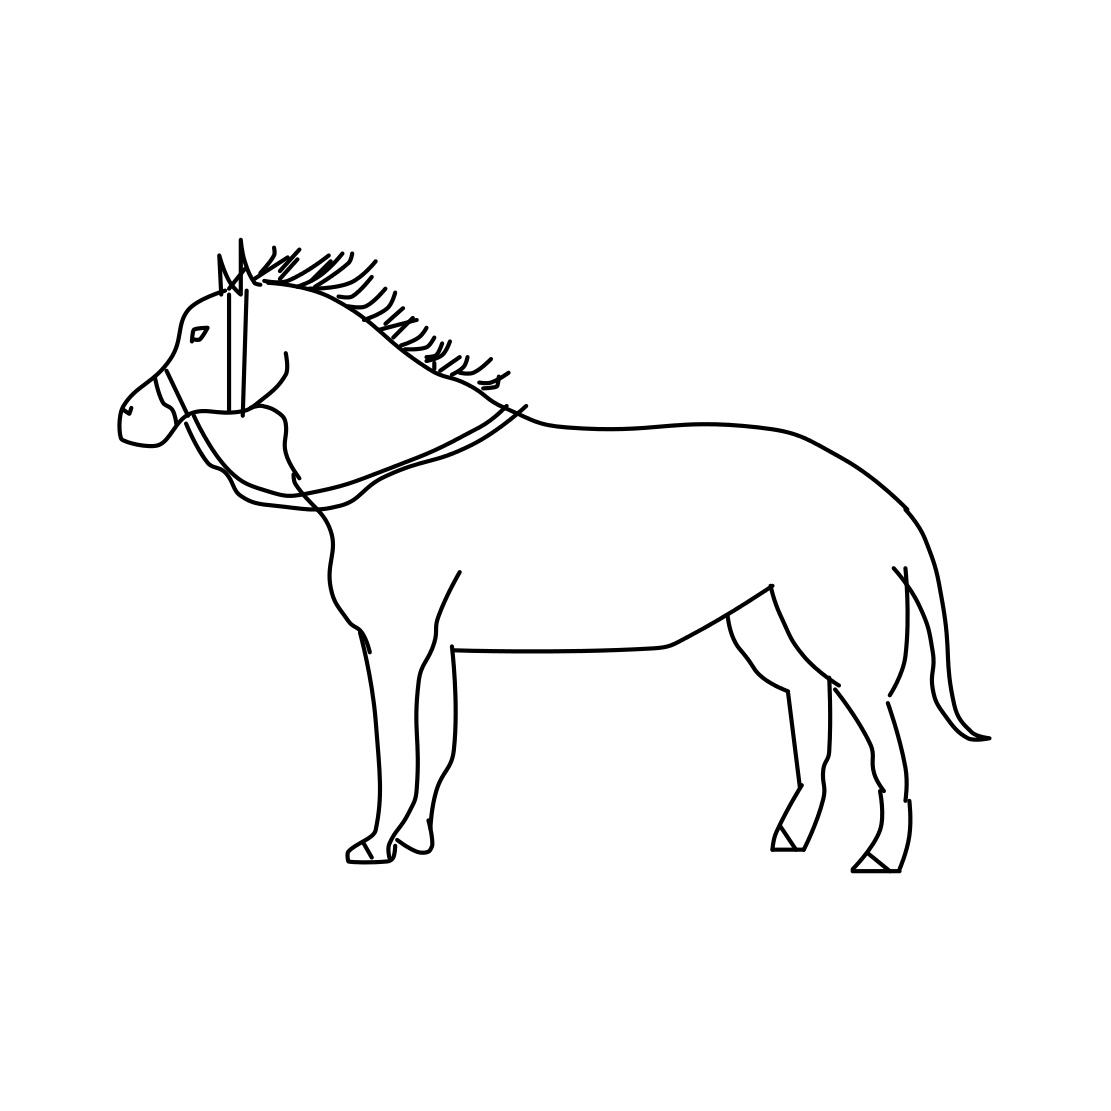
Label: horse